Field crop: maize
Growth stage: 2
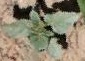
Species: datura